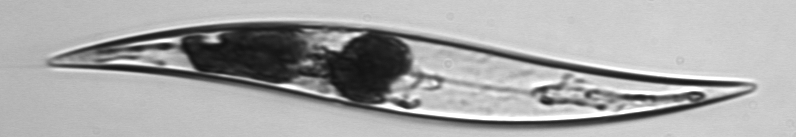
Label: Pleurosigma